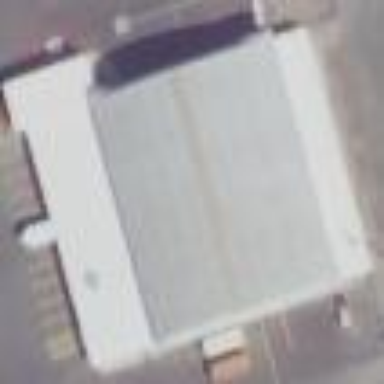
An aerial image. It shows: Hangar building located at airport.